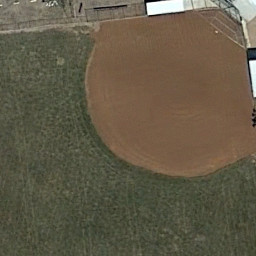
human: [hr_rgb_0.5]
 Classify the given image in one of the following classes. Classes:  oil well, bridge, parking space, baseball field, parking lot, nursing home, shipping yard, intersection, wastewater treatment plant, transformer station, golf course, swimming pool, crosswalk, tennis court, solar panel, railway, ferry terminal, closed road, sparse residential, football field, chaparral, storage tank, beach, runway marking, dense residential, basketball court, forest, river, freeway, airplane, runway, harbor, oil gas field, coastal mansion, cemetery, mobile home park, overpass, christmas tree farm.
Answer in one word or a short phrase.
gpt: baseball field